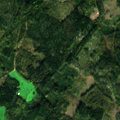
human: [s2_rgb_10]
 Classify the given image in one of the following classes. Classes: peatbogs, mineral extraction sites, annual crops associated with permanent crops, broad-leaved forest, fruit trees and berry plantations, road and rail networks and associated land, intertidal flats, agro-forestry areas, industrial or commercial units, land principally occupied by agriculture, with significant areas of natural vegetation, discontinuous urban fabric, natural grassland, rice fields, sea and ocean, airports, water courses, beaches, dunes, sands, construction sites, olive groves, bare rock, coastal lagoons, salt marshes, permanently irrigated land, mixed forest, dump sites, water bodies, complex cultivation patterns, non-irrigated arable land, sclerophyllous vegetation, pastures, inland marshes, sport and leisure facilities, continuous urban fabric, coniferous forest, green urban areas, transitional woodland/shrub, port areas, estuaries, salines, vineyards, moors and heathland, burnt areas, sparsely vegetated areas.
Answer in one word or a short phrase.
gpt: non-irrigated arable land, coniferous forest, mixed forest, transitional woodland/shrub